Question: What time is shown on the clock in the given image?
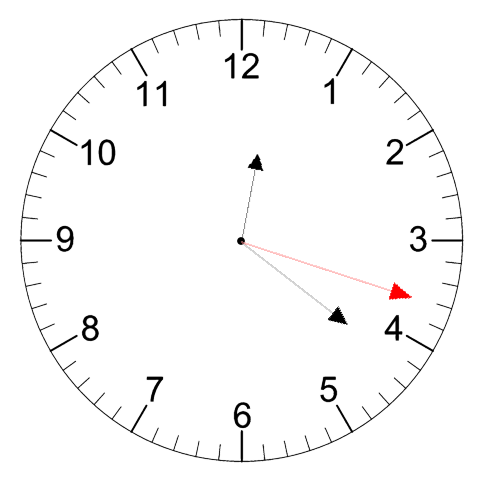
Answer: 12:21:18